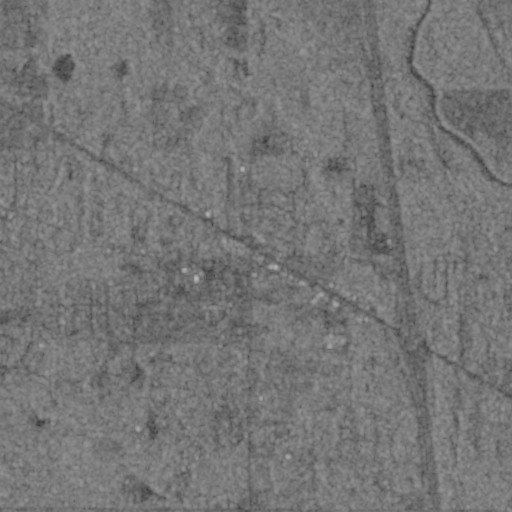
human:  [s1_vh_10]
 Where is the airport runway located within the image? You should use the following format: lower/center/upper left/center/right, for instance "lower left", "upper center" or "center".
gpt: The airport runway is located in the lower right of the image.
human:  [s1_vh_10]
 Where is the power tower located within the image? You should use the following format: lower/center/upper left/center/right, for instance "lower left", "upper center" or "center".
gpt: The power tower is located in the upper right of the image.
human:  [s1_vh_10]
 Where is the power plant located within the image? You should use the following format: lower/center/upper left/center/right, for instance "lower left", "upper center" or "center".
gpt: There is no power plant in the image.

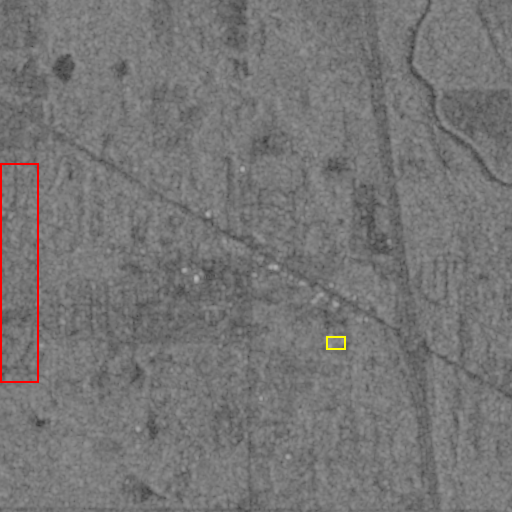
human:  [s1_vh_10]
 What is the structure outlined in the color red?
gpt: The structure outlined in red is a park.
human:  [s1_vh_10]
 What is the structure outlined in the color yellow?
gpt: The structure outlined in yellow is a building.
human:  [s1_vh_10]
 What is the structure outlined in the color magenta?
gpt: There is no magenta outline.